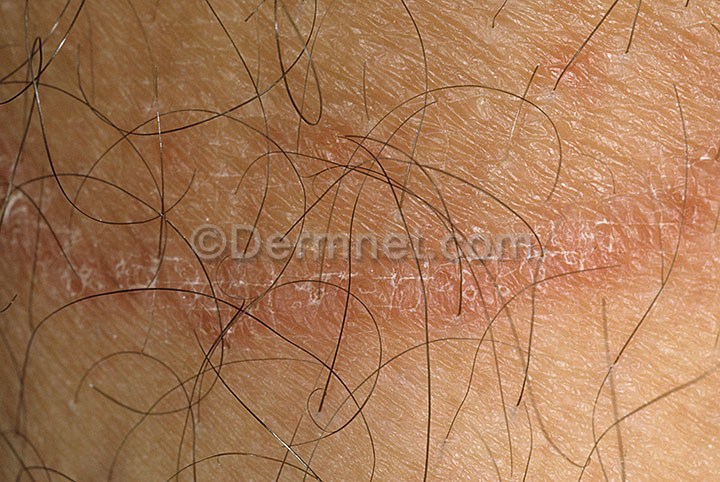
Disease: Tinea Ringworm Candidiasis and other Fungal Infections